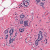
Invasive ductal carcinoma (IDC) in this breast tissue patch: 0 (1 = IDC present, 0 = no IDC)